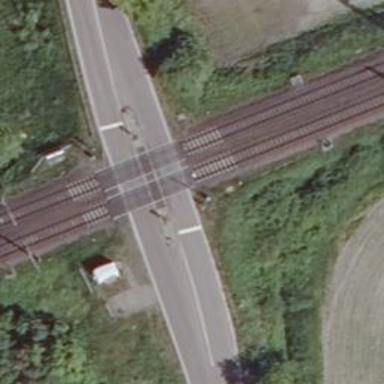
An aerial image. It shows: Level crossing with both lights and saltire in place.